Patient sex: M
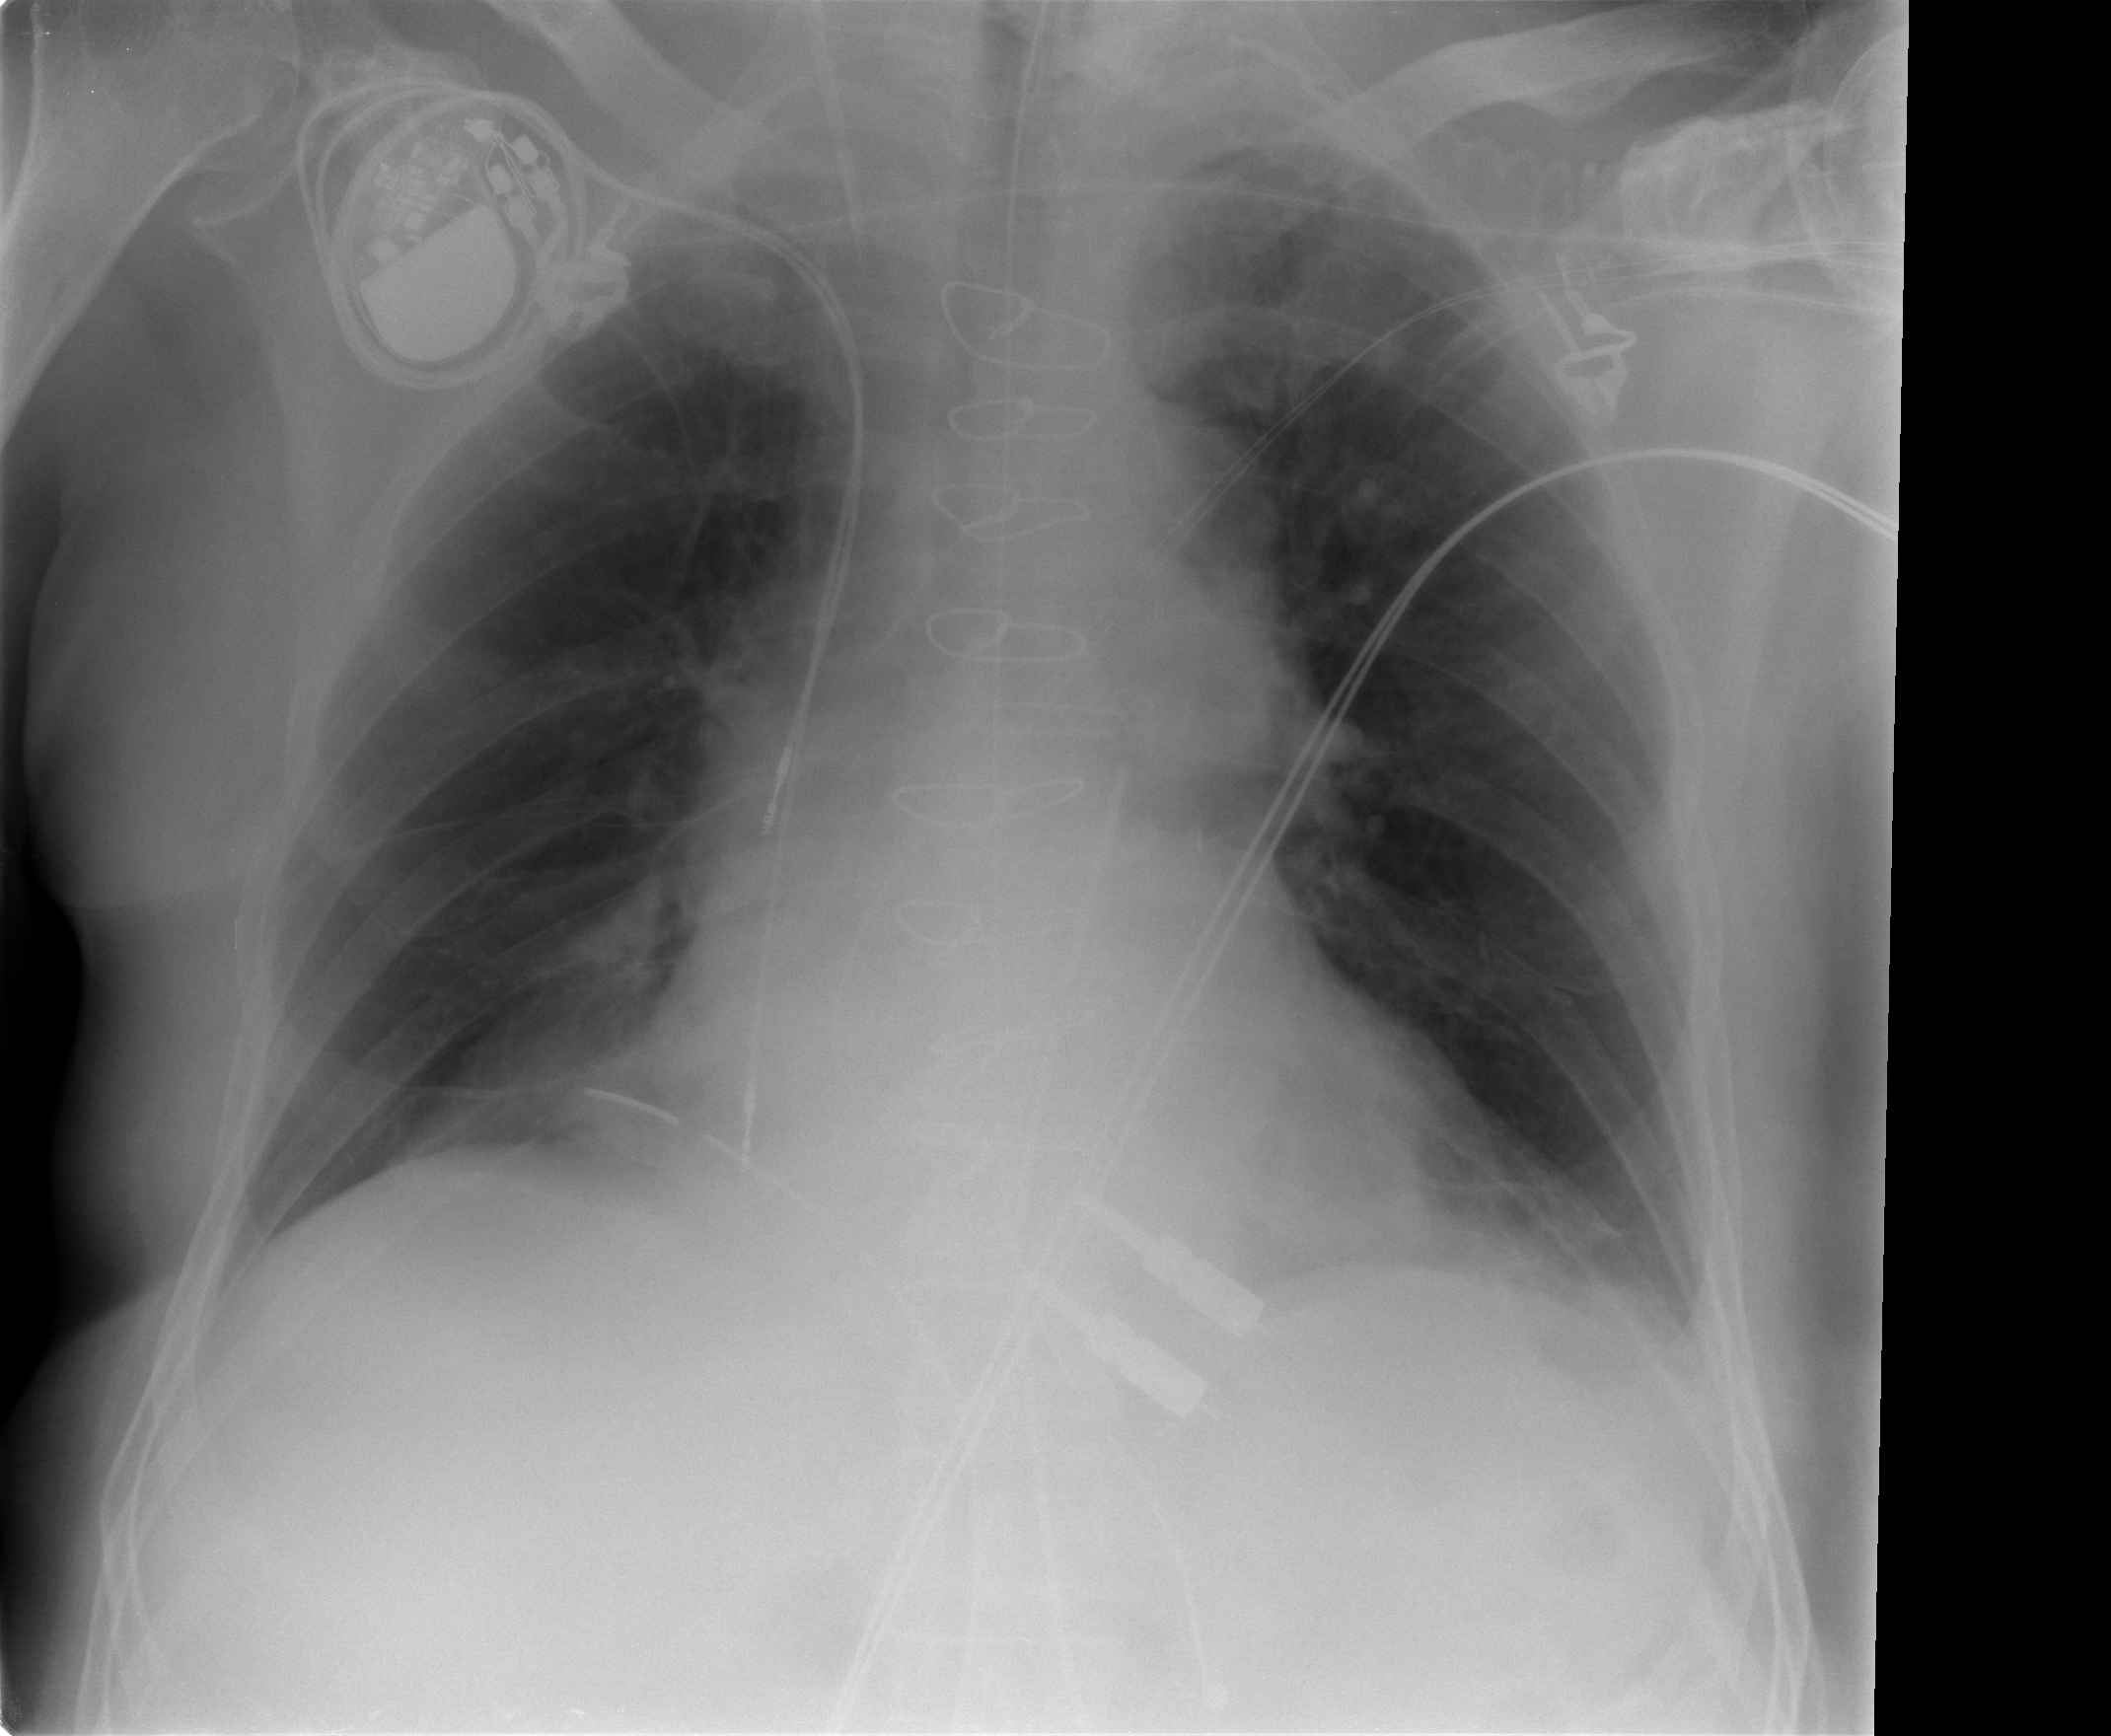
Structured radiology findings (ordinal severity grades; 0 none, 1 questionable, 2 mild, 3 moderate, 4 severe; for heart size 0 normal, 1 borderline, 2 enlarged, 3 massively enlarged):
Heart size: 0
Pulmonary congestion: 0
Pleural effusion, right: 0
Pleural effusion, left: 1
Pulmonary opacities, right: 0
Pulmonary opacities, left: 0
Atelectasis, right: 2
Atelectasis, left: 2